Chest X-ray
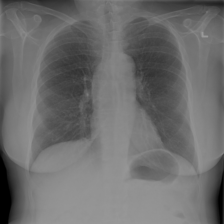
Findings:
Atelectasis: negative
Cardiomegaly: negative
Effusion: negative
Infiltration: negative
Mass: negative
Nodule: negative
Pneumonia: negative
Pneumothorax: negative
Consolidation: negative
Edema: negative
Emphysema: negative
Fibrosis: negative
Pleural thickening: negative
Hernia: negative